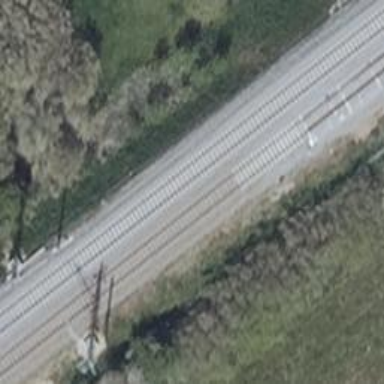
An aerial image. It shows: Railway track with contact lines for electrification.